Question: I want to have a window with the border radius of the content border is 5. Exactly like on the picture:

How can I do this With C# and WPF ? Is there any way to do this with Windows API?
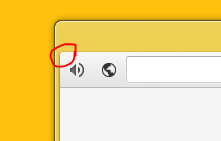
Answer: I found how to do this work :
First I needed WindowsAPICodePack, I download it from <URL>
After downloading it, I Extracted it and found the necessary DLLs in /binaries folder . There are two DLLs I I needed :
> Microsoft.WindowsAPICodePack.dllMicrosoft.WindowsAPICodePack.Shell.dll
Then I created an WPF Application in Visual Studio (.NET 3.5), And added these two dlls in my application
> Right click on refrences in Solution Explorer tab > Add Refrence
then I changed the MainWindow XAML codes :
'''
<WindowsAPICodePackShell:GlassWindow x:Class="WpfApplication1.MainWindow"
xmlns="http://schemas.microsoft.com/winfx/2006/xaml/presentation"
xmlns:x="http://schemas.microsoft.com/winfx/2006/xaml"
xmlns:WindowsAPICodePackPresentation="clr-namespace:Microsoft.WindowsAPICodePack.Controls.WindowsPresentationFoundation;assembly=Microsoft.WindowsAPICodePack.Shell"
xmlns:WindowsAPICodePackShell="clr-namespace:Microsoft.WindowsAPICodePack.Shell;assembly=Microsoft.WindowsAPICodePack.Shell"
Title="WPF AeroGlass Demo" Height="300" Width="300" Loaded="GlassWindow_Loaded">
<Border CornerRadius="10" Background="Gray"></Border>
</WindowsAPICodePackShell:GlassWindow>
'''
And my MainWindow.xaml.cs codes :
'''
using System;
using System.Collections.Generic;
using System.Linq;
using System.Text;
using System.Windows;
using System.Windows.Controls;
using System.Windows.Data;
using System.Windows.Documents;
using System.Windows.Input;
using System.Windows.Media;
using System.Windows.Media.Imaging;
using System.Windows.Navigation;
using System.Windows.Shapes;
using Microsoft.WindowsAPICodePack.Shell;
namespace WpfApplication1
{
///
/// Interaction logic for MainWindow.xaml
///
public partial class MainWindow : GlassWindow
{
public MainWindow()
{
InitializeComponent();
}
private void GlassWindow_Loaded(object sender, RoutedEventArgs e)
{
SetAeroGlassTransparency();
}
}
}
'''
And When I run the app :